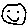
Label: smiley face